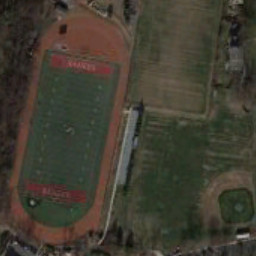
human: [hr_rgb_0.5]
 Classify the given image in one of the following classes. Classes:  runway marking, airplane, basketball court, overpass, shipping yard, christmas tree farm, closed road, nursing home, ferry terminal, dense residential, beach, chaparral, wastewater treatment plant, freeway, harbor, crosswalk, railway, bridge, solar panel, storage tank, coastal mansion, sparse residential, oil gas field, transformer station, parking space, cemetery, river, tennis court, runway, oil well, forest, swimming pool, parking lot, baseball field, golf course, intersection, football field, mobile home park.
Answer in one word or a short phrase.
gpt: football field